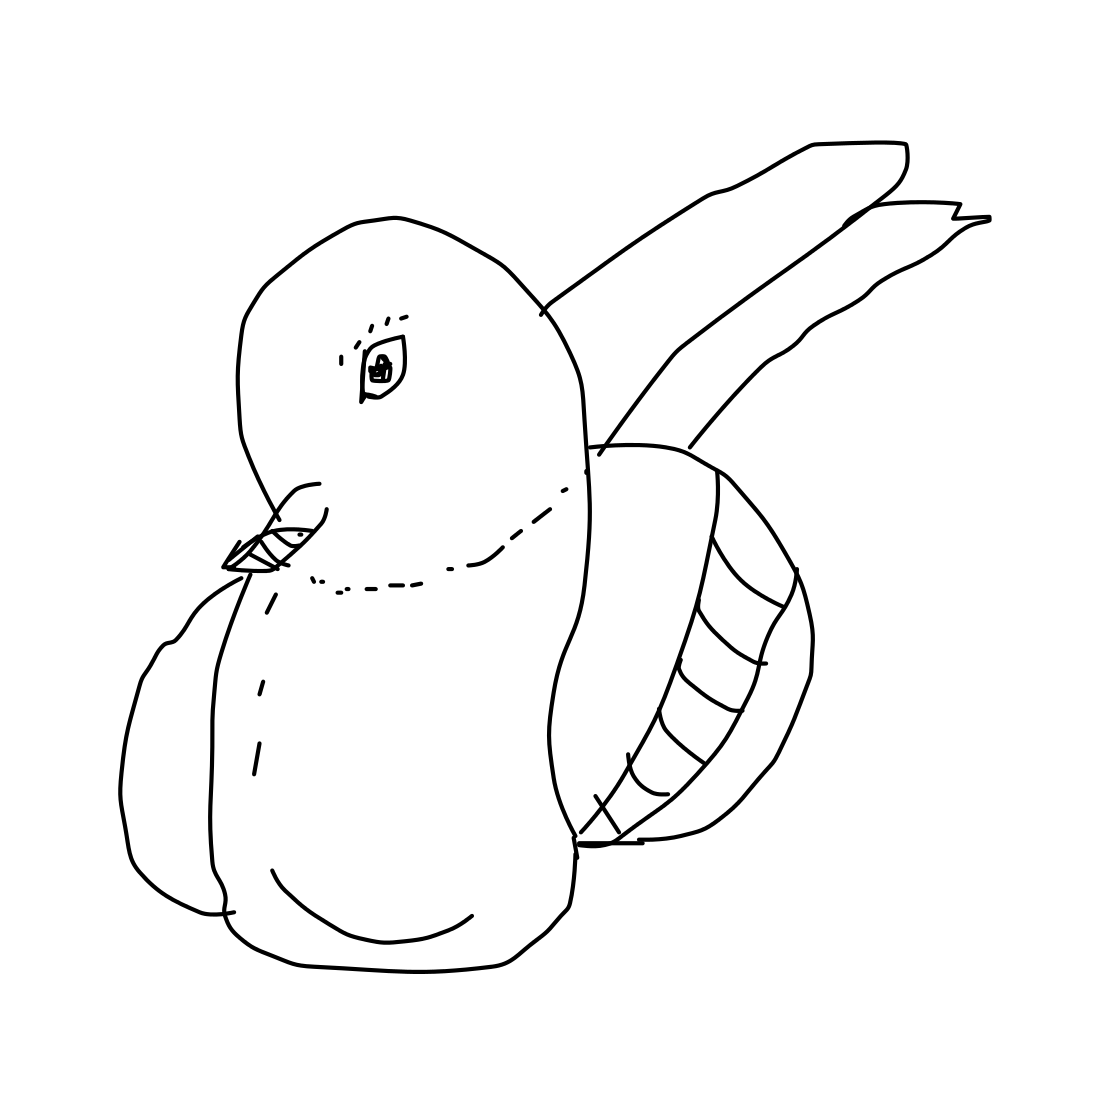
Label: pigeon